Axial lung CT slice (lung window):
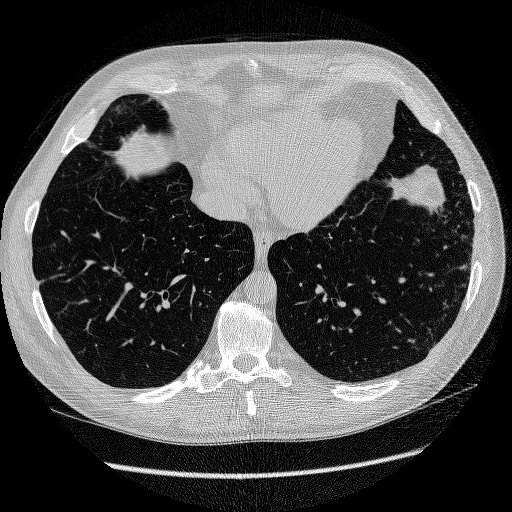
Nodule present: no